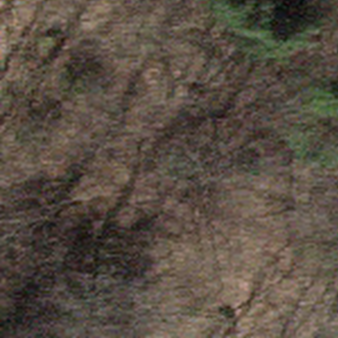
Label: other